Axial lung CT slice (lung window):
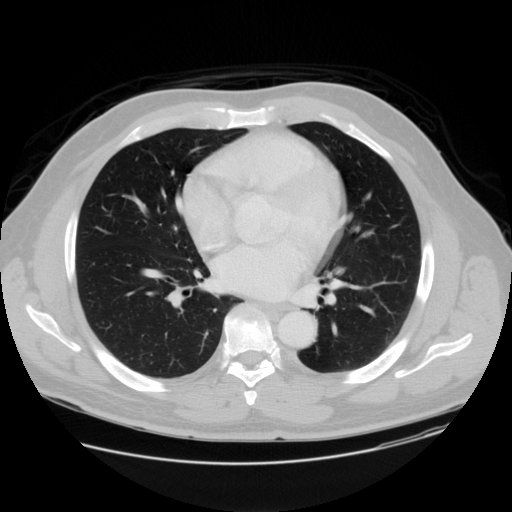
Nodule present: no